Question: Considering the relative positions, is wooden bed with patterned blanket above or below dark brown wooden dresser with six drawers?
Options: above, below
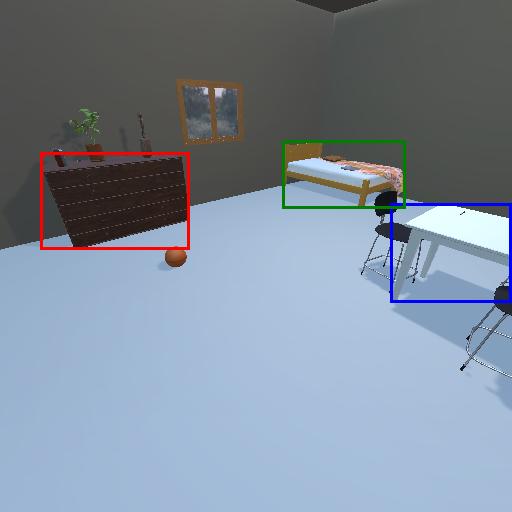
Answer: above